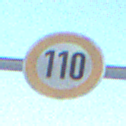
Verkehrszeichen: Geschwindigkeit110
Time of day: SunriseSunset
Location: Outdoor (Nature)
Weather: Clear
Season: Winter
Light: Natural